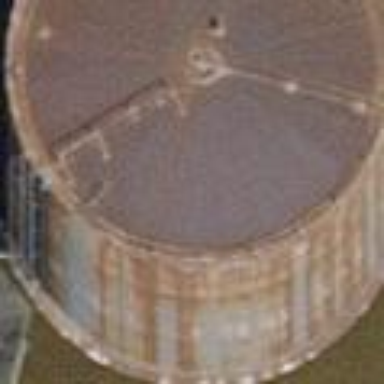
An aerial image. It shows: Storage tank building.